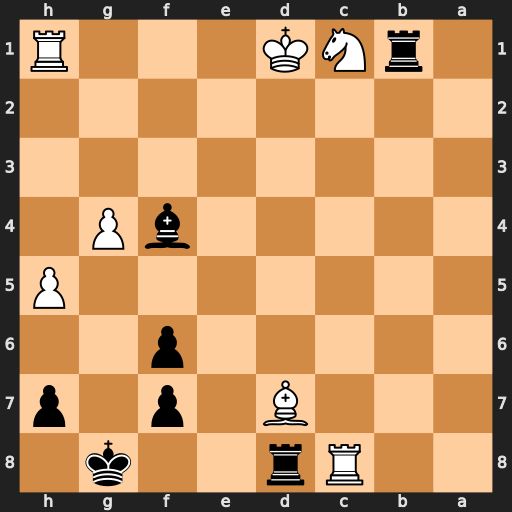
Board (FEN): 2Rr2k1/3B1p1p/5p2/7P/5bP1/8/8/1rNK3R
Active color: b
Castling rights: -
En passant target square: -
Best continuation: Rxc8 Bxc8 Rxc1+